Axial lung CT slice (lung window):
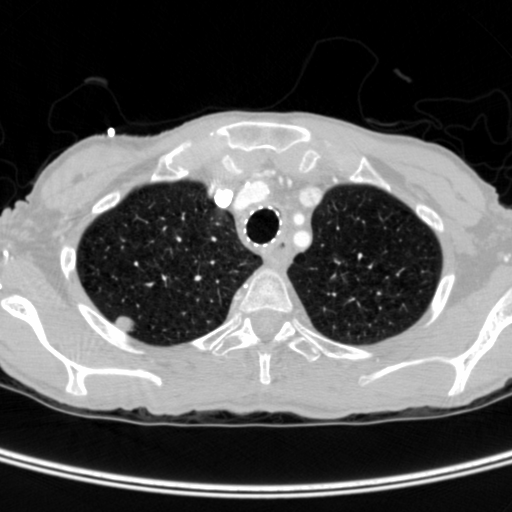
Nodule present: yes
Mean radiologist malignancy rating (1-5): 4.667